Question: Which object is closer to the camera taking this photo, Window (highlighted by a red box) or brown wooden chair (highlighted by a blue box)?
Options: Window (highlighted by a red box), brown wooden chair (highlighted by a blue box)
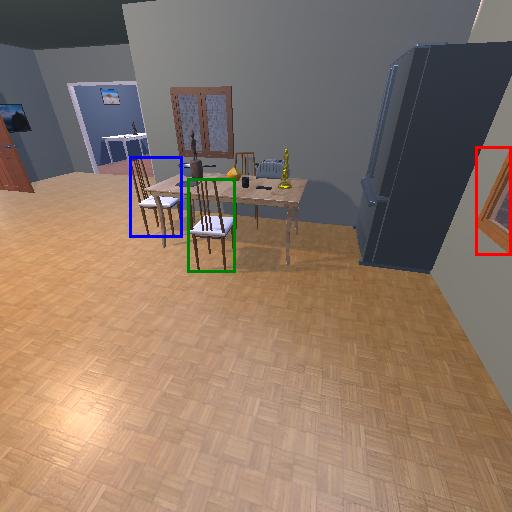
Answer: Window (highlighted by a red box)